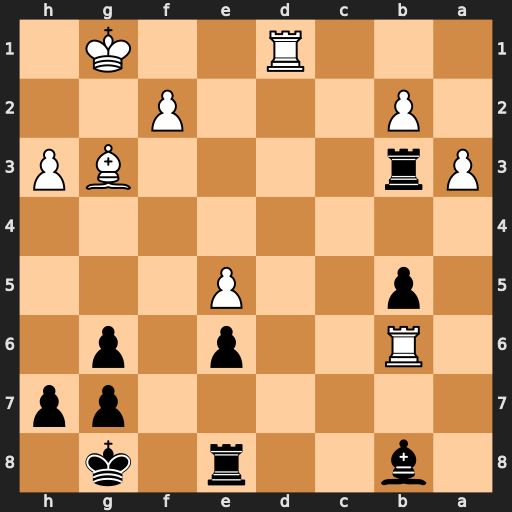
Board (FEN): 1b2r1k1/6pp/1R2p1p1/1p2P3/8/Pr4BP/1P3P2/3R2K1
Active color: b
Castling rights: -
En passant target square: -
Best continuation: Rxg3+ fxg3 Ba7 Rd6 Rb8